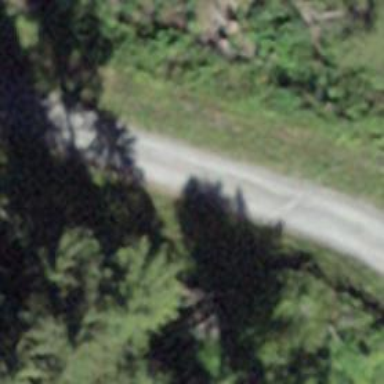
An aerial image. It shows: Service road with tracktype grade 3.